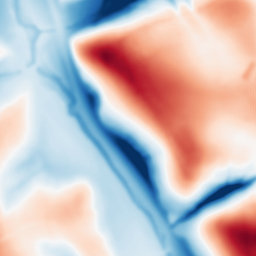
Category: multiscale
Decomposition family: dog_multiscale
Decomposition parameters: sigma_ratio: 1.6
n_scales: 6
base_sigma: 2
Upsampling method: fft_zeropad
Upsampling parameters: scale: 4
Upsampling scale: 4